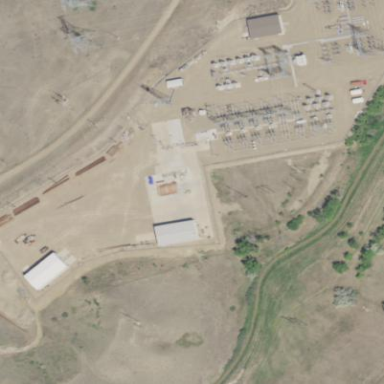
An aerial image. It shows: Fenced power substation at the transmission level.